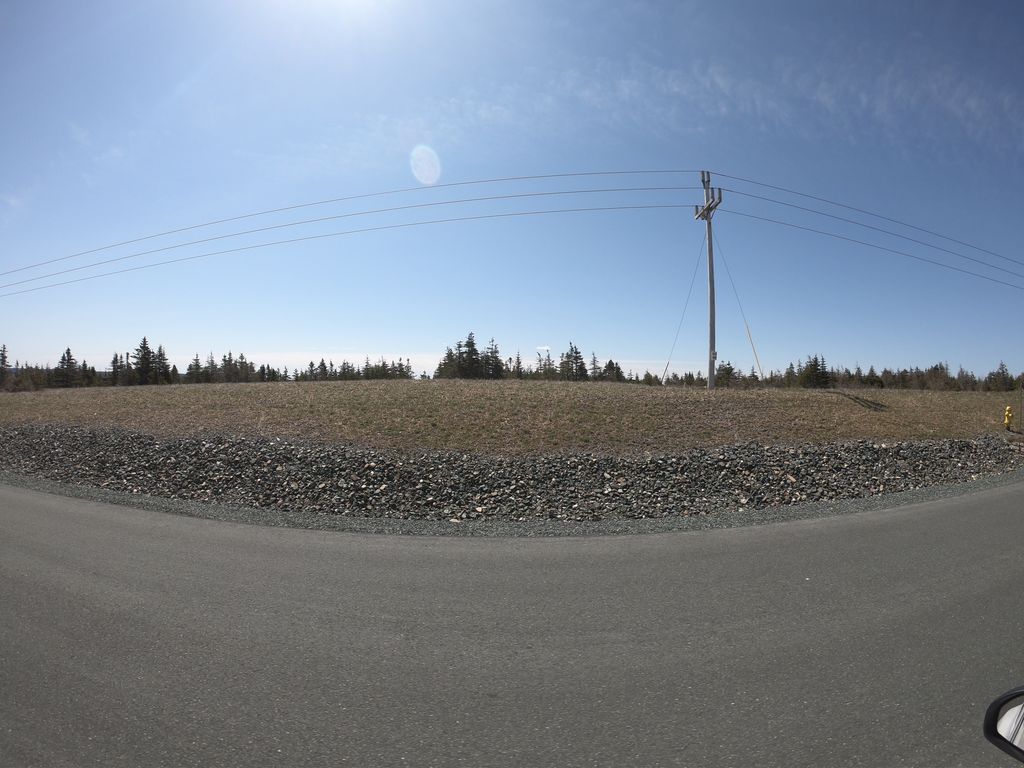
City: st_johns